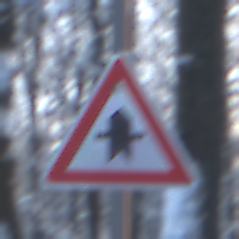
Verkehrszeichen: Vorfahrt
Umgebung: Outdoor, Nature
Tageszeit: MorningAfternoon
Wetter: Clear
Licht: Natural
Jahreszeit: Winter
Kontrast: LowContrast